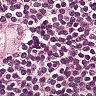
Metastatic tissue present: yes